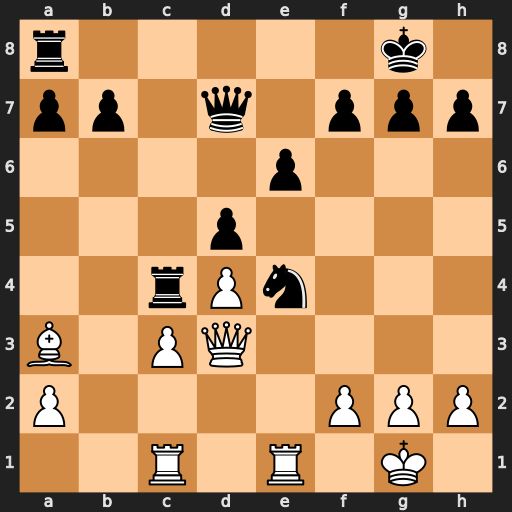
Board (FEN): r5k1/pp1q1ppp/4p3/3p4/2rPn3/B1PQ4/P4PPP/2R1R1K1
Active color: w
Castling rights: -
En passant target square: -
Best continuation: Rxe4 Qa4 Rh4 Qxa3 Qxh7+